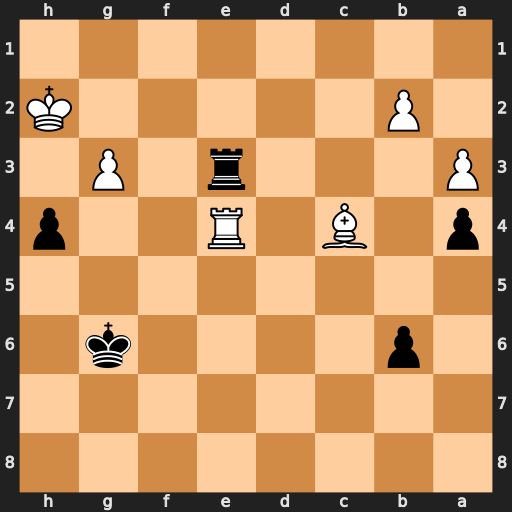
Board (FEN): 8/8/1p4k1/8/p1B1R2p/P3r1P1/1P5K/8
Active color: b
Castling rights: -
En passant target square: -
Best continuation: hxg3+ Kh3 Rxe4 Bd3 Kf5 Kxg3 Ke5